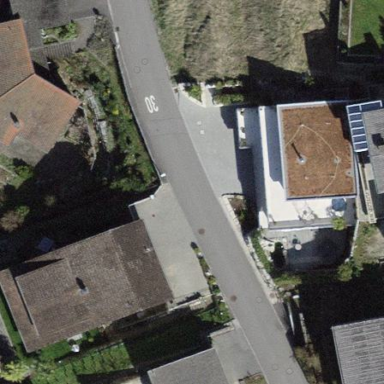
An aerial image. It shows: Building with tiled roof.